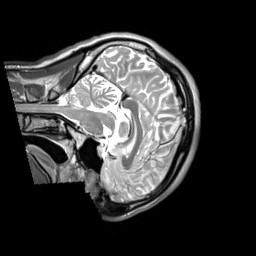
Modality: T2w
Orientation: sagittal
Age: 30
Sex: male
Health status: ill
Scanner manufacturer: siemens
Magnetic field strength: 3 T
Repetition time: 2.8 s
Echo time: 0.326 s